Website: home-depot
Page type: customer-info-address
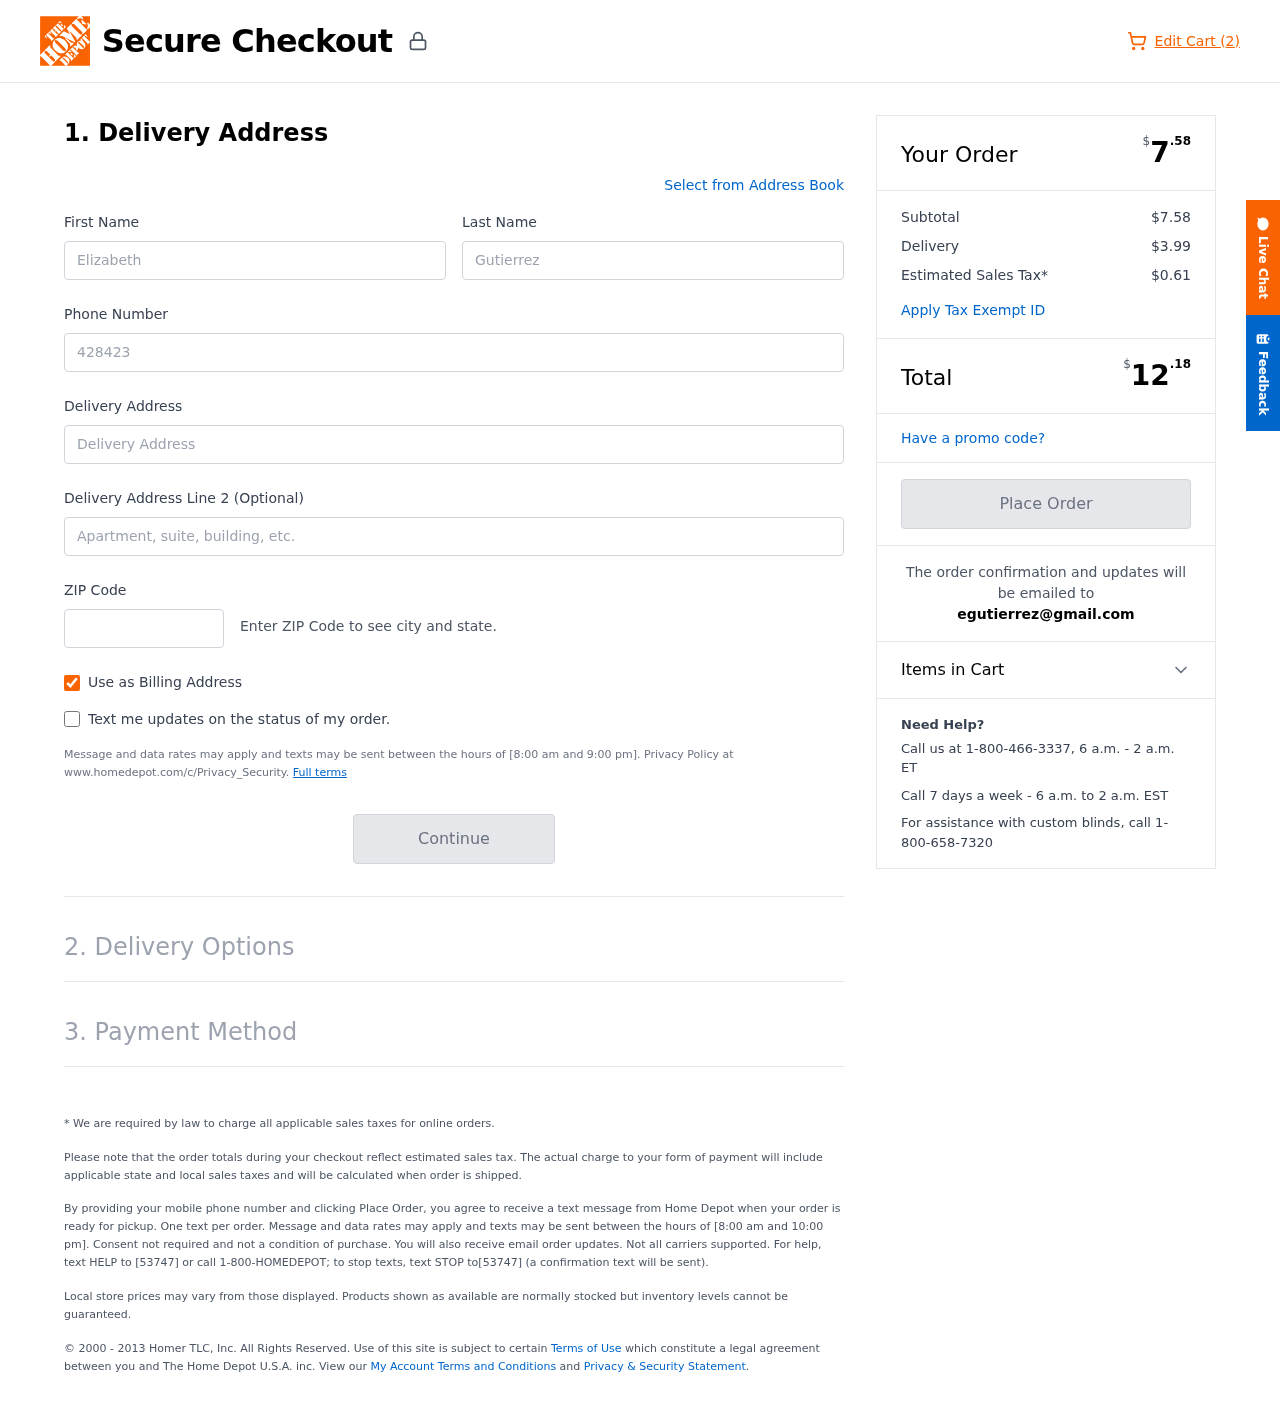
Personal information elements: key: PII_EMAIL
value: egutierrez@gmail.com
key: PII_FIRSTNAME
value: Elizabeth
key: PII_LASTNAME
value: Gutierrez
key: PII_PHONE
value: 4284234429
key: PII_POSTCODE
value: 91152
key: PII_STREET
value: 989 Nicholas Crescent
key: PII_STREET2
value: Apt. 372
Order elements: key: ORDER_NUM_ITEMS
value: Edit Cart (2)
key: ORDER_SUBTOTAL_HEADER
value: $7.58
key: ORDER_SUBTOTAL
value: $7.58
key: ORDER_SHIPPING_COST
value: $3.99
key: ORDER_TAX
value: $0.61
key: ORDER_TOTAL2
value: $12.18